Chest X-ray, PA view. Patient: 58 years old, sex F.
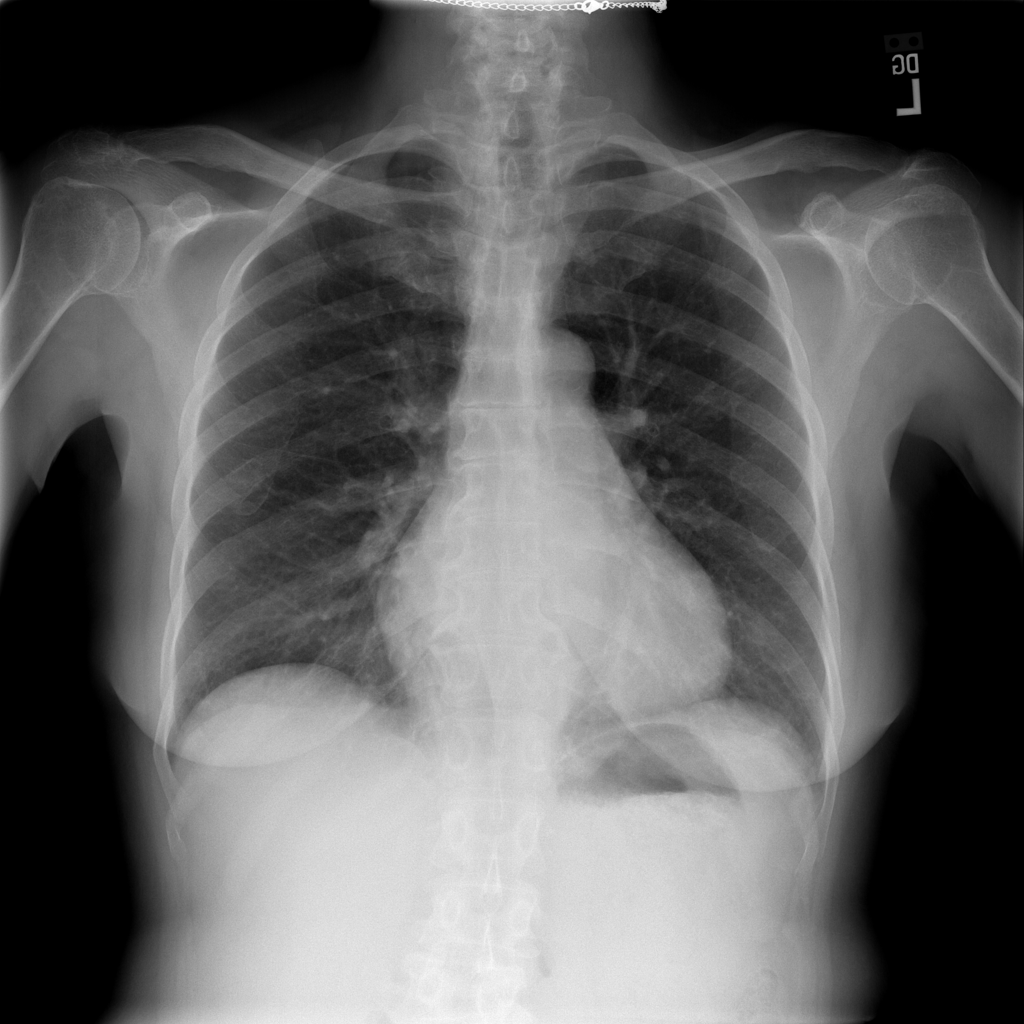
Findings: No Finding